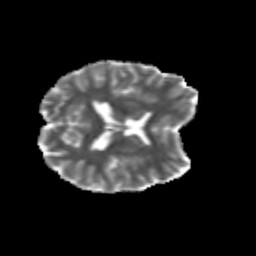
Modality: MD
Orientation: axial
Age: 24
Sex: male
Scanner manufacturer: siemens
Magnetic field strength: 3 T
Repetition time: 3.5 s
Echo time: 0.125 s